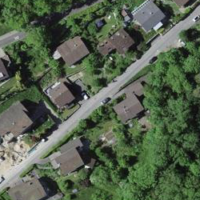
EUNIS habitat code: 41
Species observed at this site:
Melittis melissophyllum
Clinopodium vulgare
Leonurus cardiaca